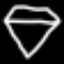
Label: diamond